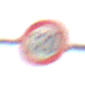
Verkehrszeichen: Geschwindigkeit120
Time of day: SunriseSunset
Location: Outdoor (Nature)
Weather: PartlyCloudy
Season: NotSpecified
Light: Natural